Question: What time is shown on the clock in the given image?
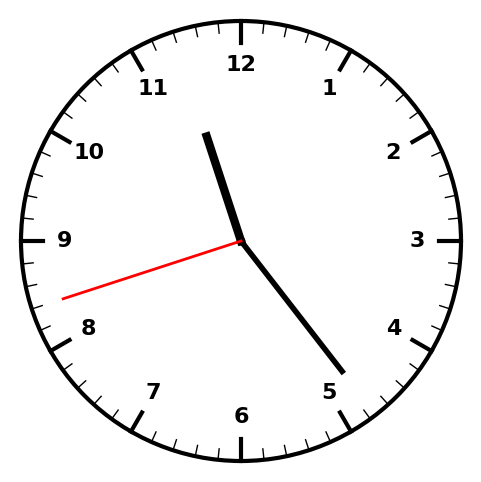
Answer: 11:23:42